【题型】解答题　【知识点】平面几何　【难度】easy
已知，如图，点 $E$ 在直线 $AC$ 上，$ED \perp CD$ 于 $D$，$EB \perp CB$ 于 $B$，且 $AC$ 平分 $\angle DCB$。求证：$AD = AB$。

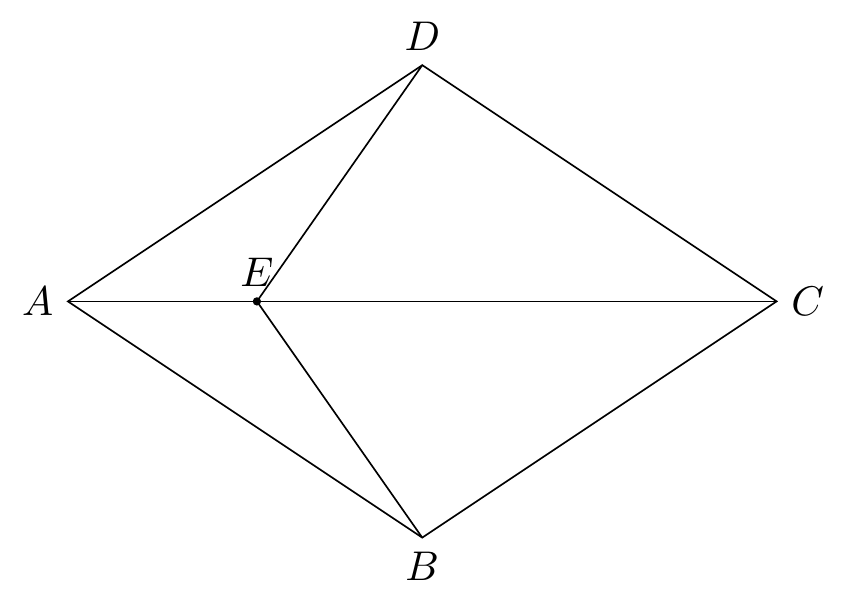
【解答】
证明：$\because ED \perp CD$，$EB \perp CB$，$AC$ 平分 $\angle DCB$，

$\therefore DE = BE$，$\angle EDC = \angle EBC = 90^\circ$，$\angle DCE = \angle BCE$，

$\therefore \angle AED = \angle DCE + \angle EDC$，$\angle AEB = \angle BCE + \angle EBC$，

$\therefore \angle AED = \angle BEA$，

在 $\triangle AED$ 和 $\triangle AEB$ 中，

$\begin{cases}
DE = BE \\
\angle AED = \angle AEB \\
EA = EA
\end{cases}$

$\therefore \triangle AED \cong \triangle AEB \ (\text{SAS})$，

$\therefore AD = AB$。